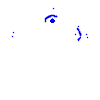
Particle: electron